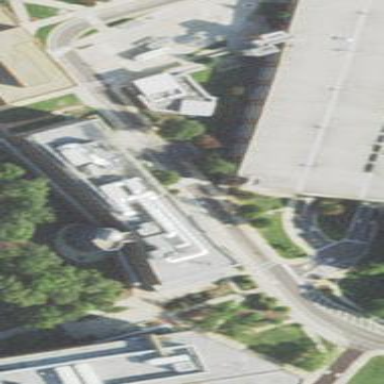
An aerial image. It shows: University building.